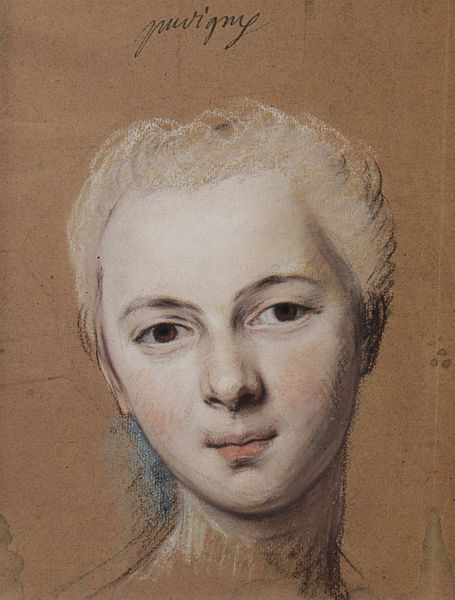
Titel: Mademoiselle Puvigné
Künstler: Maurice Quentin de La Tour
Standort: Saint-Quentin
Institution: Musée Antoine Lécuyer
Schlagwörter: blau, dunkel, gemälde, haut, kopf, schatten, weiß, mädchen, ocker, braun, frankreich, frau, frisur, grau, haar, hell, kreide, licht, mund, nase, ohr, pastell, profil, schwarz, skizze, stirn, zeichnung, blick, dame, rot, beige, malerei, blond, jung, wand, augen, band, barock, blass, gesicht, inkarnat, mensch, bildnis, hals, portrait, porträt, signatur, auge, haare, adel, augenbrauen, blas, frontal, hübsch, kinn, lippe, lippen, ohren, rokoko, rosa, rouge, oval, hellblau, farbig, schrift, wangen, papier, studie, backen, schattierung, linien, sepia, französisch, zopf, brauen, glanz, pupillen, wange, augenbraue, lider, geneigt, striche, unterschrift, linie, kohle, schraffur, mundwinkel, kupfer, text, entwurf, kohlezeichnung, schielen, nasenlöcher, unvollendet, schläfe, wangenknochen, schläfen, backe, bäckchen, kinngrube, haaransatz, augenbruaen, adelig, nattier, ockre, tour, kreid, pastellkreide, wasserflecken, geischt, gehöht, kreidezeichnung, guache, pappe, starrheit, la tour, dunkle augen, augenlied, augenfalten, weiß gehöht, de la tour, bland, angesicht, portraitskizze, außenschielen, nasenspitz, portraitentwurf, hellblaun